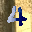
Label: 4